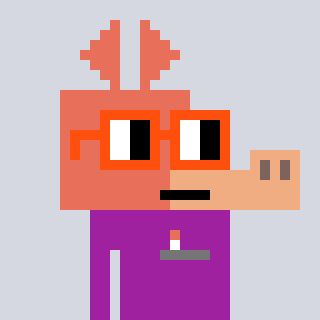
a pixel art character with square orange glasses, a aardvark-shaped head and a magenta-colored body on a cool background